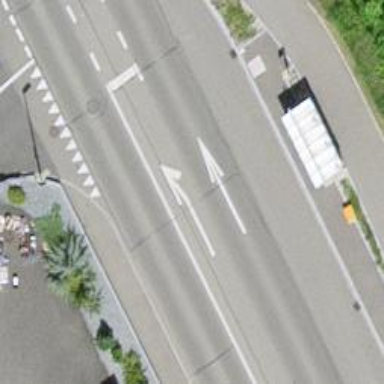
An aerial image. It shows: Bus stop with stop position for public transport.